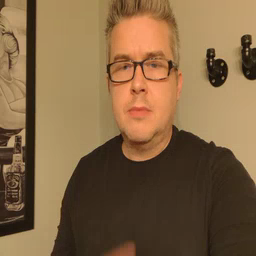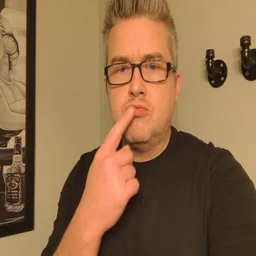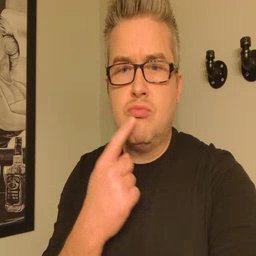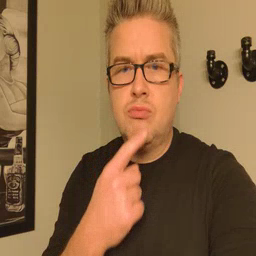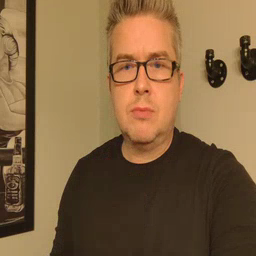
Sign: lips